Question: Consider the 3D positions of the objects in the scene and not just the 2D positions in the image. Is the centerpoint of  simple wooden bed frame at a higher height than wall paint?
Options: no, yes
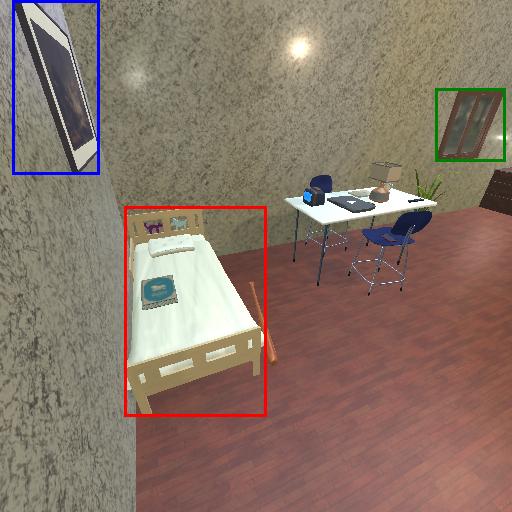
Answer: no